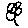
Label: flower